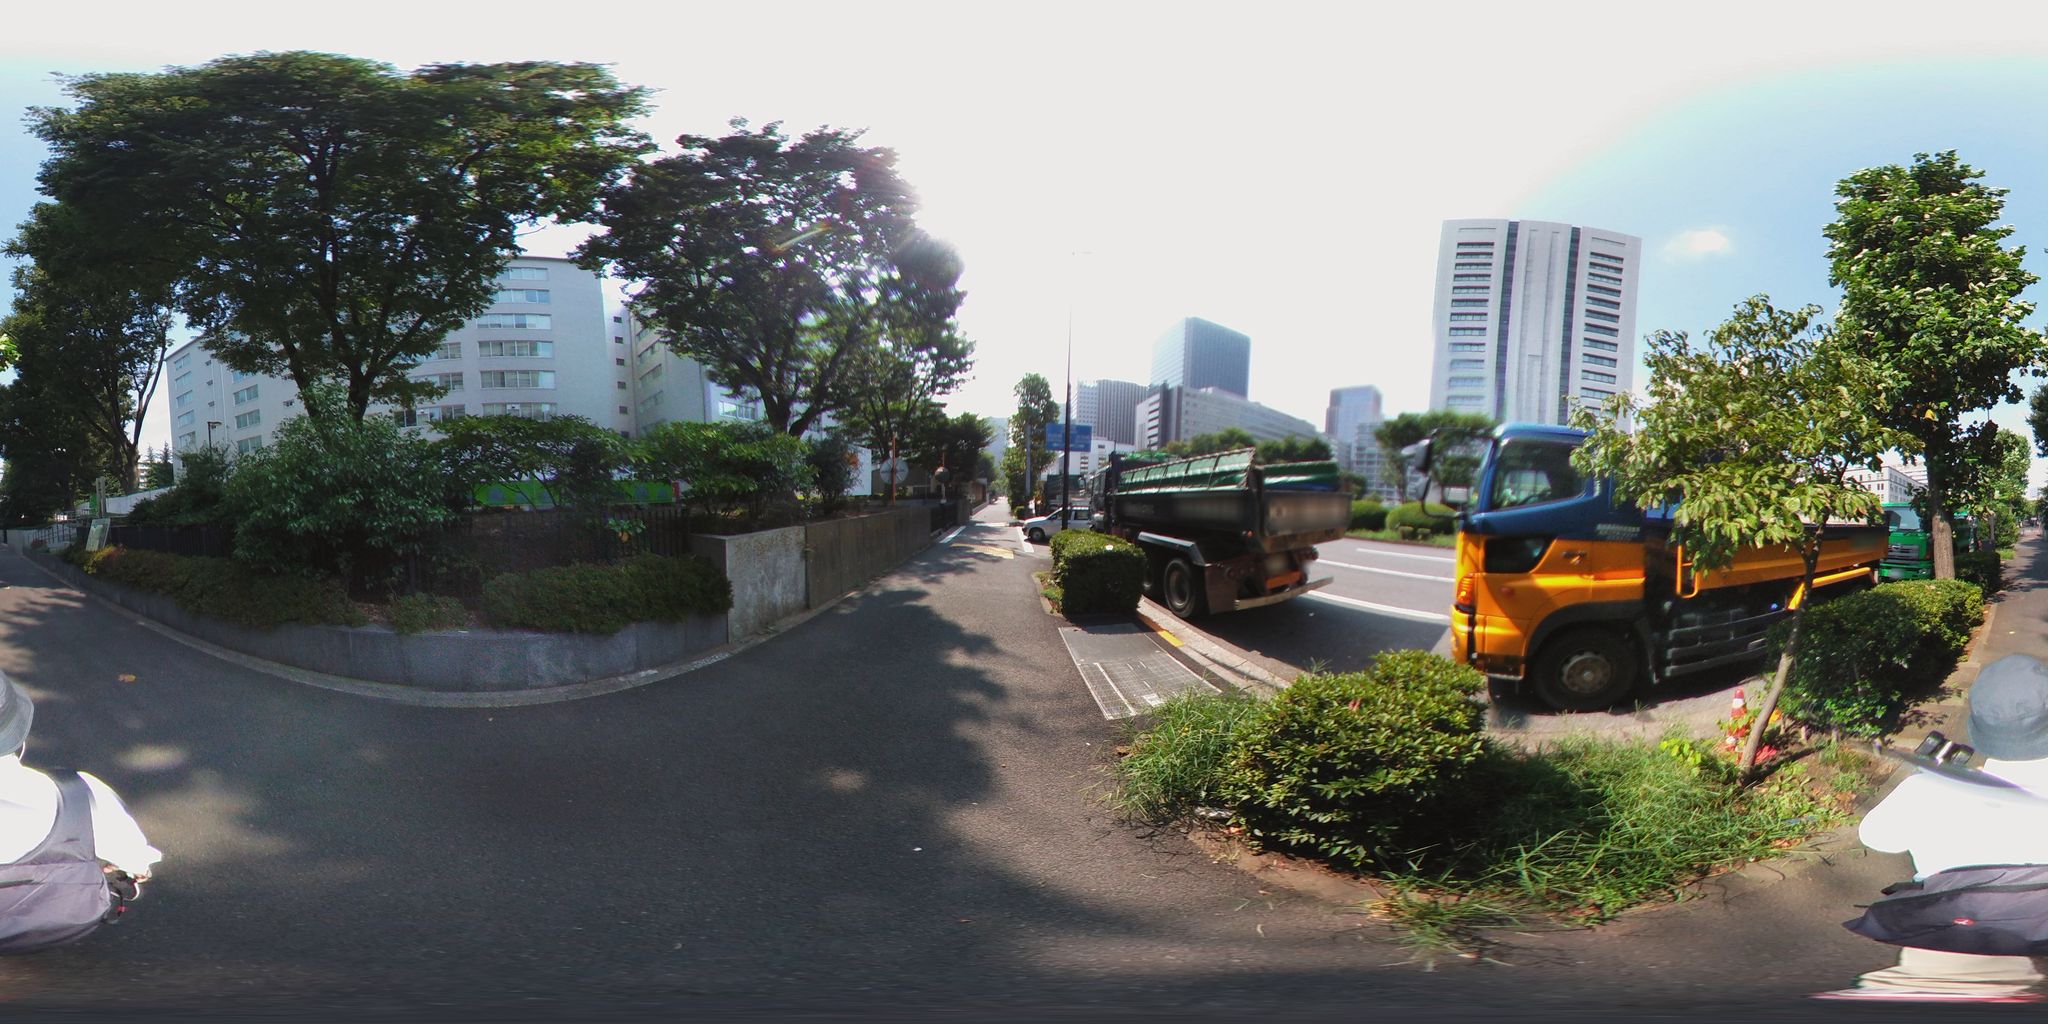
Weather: clear
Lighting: day
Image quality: good
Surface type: cycling surface
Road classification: footway
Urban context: urban centre
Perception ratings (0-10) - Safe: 3.76, Lively: 5.14, Beautiful: 7.74, Boring: 4.81, Depressing: 3.59, Wealthy: 3.15